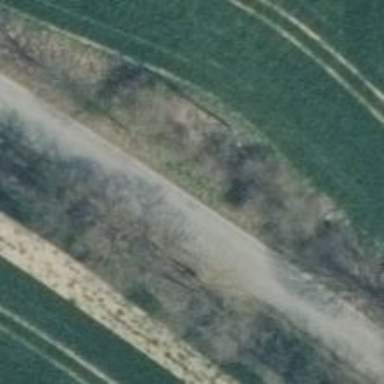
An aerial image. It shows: Unclassified road with asphalt surface.